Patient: sex M, age 71
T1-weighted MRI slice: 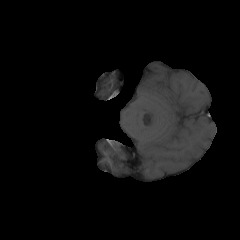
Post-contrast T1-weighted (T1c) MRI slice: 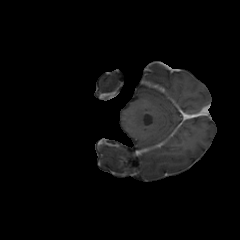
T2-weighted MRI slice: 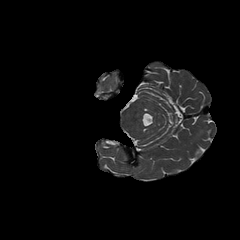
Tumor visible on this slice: no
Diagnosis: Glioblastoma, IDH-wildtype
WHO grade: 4